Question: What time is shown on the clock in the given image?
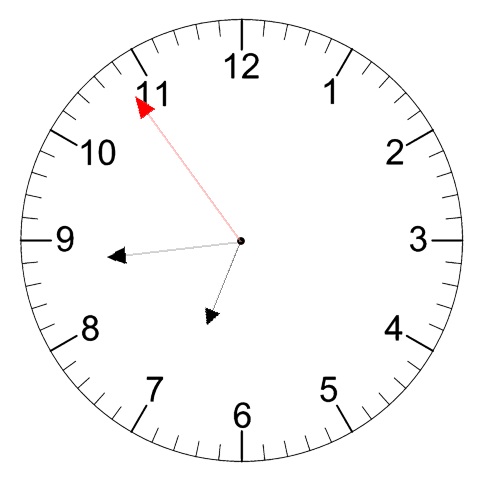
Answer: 06:43:54